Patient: sex M, age 64
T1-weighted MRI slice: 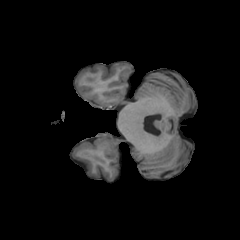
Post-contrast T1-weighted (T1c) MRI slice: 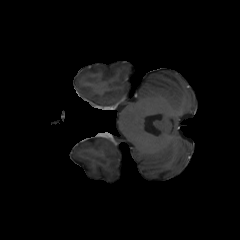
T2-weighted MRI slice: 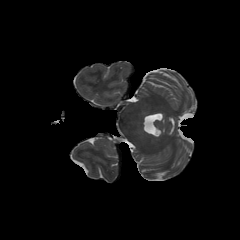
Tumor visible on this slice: no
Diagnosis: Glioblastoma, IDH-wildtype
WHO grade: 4